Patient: sex F, age 89
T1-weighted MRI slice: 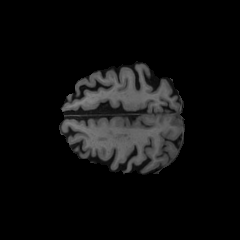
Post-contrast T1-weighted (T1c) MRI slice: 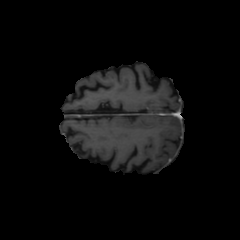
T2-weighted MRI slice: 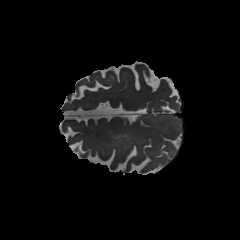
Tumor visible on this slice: no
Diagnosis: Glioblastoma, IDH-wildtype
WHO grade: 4